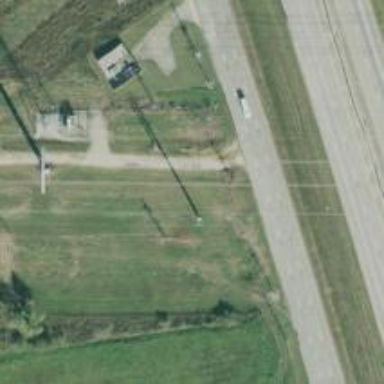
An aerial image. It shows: Power pole.